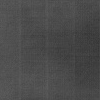
Atmospheric dust classification: dusty